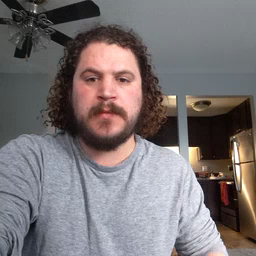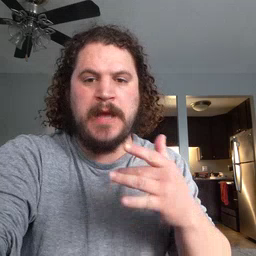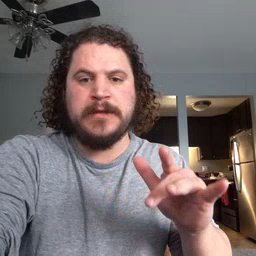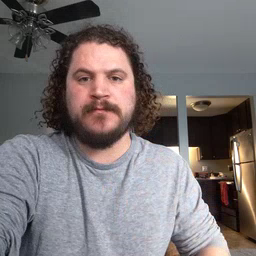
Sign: empty